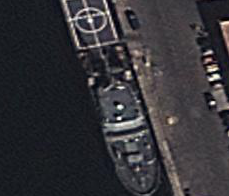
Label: combat